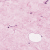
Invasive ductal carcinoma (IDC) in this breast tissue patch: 0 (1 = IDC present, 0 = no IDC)